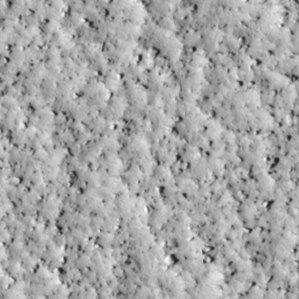
Label: non_frost